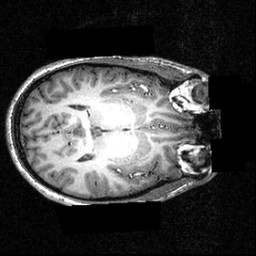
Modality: T1w
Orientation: axial
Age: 24
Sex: male
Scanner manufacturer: siemens
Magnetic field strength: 3.951 T
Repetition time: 1.5 s
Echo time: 0.00335 s